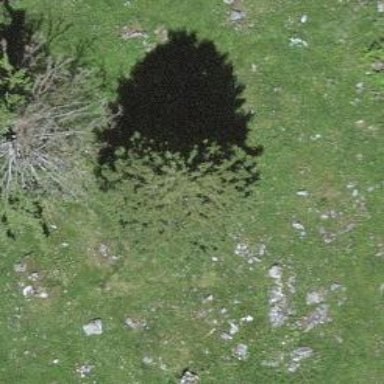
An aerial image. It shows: Needle-leaved tree in natural setting.